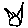
Label: cat